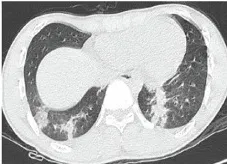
Chest computed tomography (CT) images of an adolescent patient with macrolide-unresponsive Mycoplasma pneumoniae pneumonia. (D-F) Chest CT on hospital Day 4, showing that the original consolidation in the lower lobe of the right lung had become enlarged and new patchy consolidations had appeared in the bilateral lower lobes.
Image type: radiology (ct)